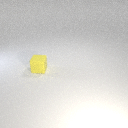
small yellow rubber cube